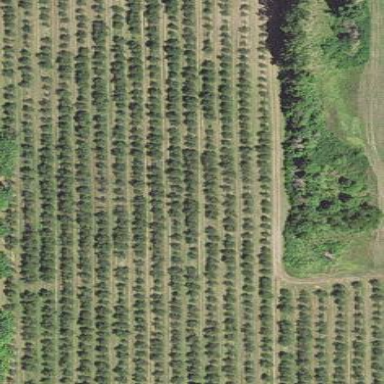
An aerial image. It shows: Orchard.